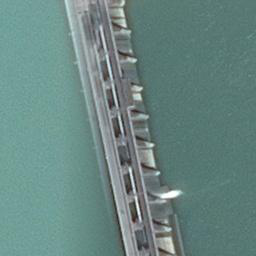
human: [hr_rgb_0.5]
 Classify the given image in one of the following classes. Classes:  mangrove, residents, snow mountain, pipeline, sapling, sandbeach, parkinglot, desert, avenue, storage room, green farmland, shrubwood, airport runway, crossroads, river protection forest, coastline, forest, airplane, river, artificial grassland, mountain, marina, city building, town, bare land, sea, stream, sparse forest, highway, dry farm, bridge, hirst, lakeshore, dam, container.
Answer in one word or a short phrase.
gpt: dam